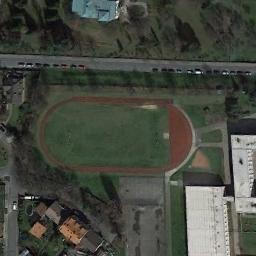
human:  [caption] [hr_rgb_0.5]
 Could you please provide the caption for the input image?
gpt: The track and field is built on the lawn, Next to the building, And there is a road to the forest .

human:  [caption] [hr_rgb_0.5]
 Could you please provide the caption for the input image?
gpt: Many cars are on the road beside the ground track field .

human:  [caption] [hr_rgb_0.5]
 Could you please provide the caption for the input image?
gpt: The ground track field is surrounded by some trees and buildings .

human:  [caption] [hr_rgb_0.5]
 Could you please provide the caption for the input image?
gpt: The track is white in the picture .

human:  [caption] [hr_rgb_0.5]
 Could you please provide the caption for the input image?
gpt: There are two white buildings beside the ground track field with a red track .